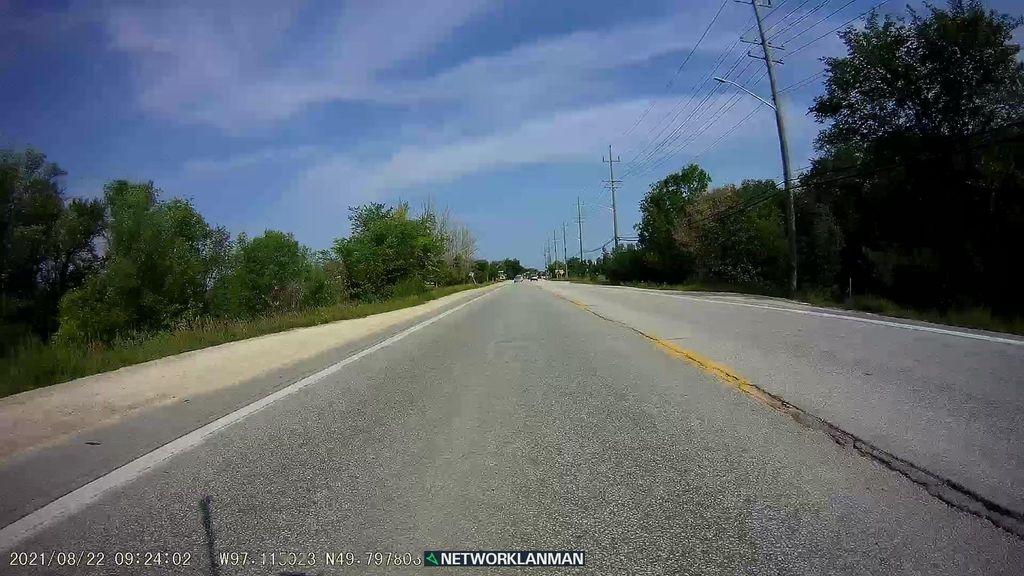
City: winnipeg